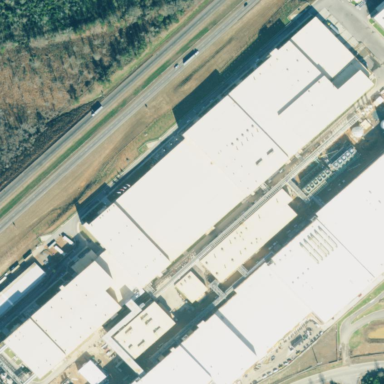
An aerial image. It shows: Industrial building.